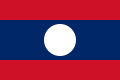
Flag of Laos